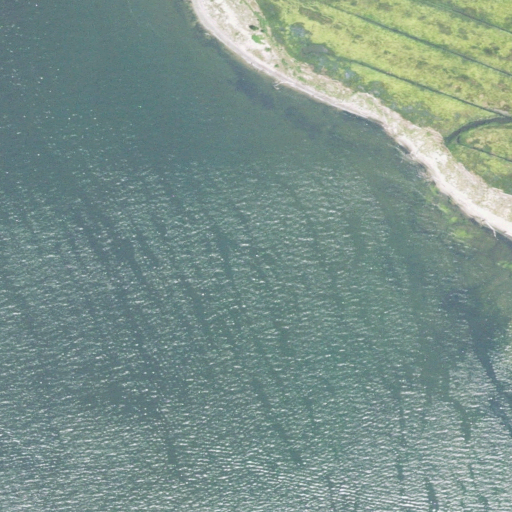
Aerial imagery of island in Connecticut named Poverty Island containing open water, herbaceous wetlands, and barren land